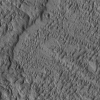
Atmospheric dust classification: not_dusty